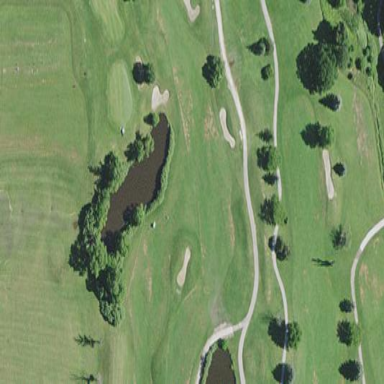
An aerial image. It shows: Golf fairway surrounded by grass.